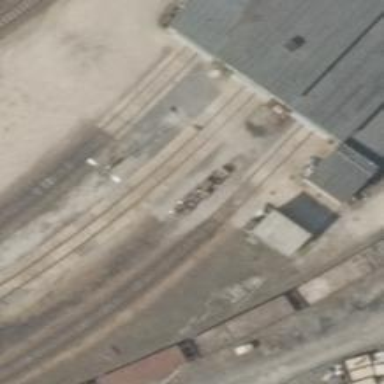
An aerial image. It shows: Railway yard in service.